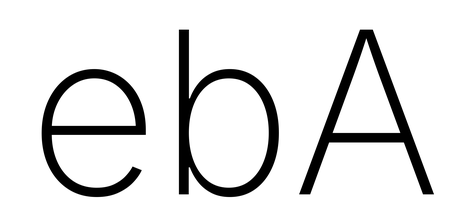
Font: Inter_ExtraLight